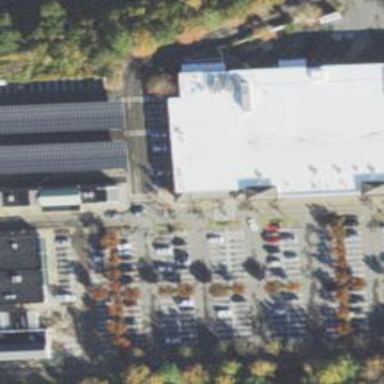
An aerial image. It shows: Parking space is available.